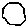
Label: hexagon